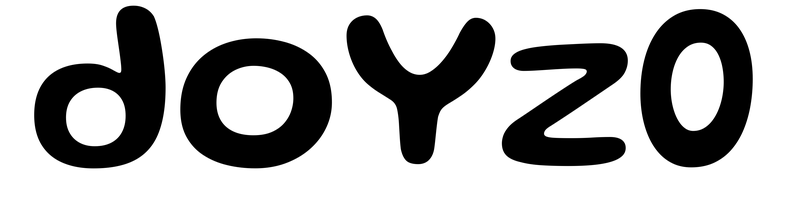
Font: Gluten_Medium